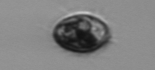
Label: Pleuronema